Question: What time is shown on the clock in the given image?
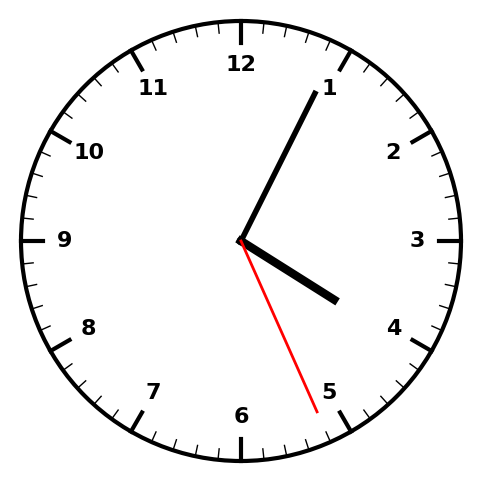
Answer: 04:04:26